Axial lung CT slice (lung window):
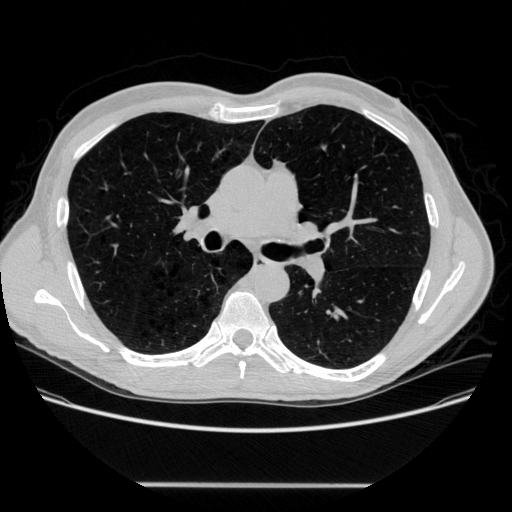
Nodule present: no